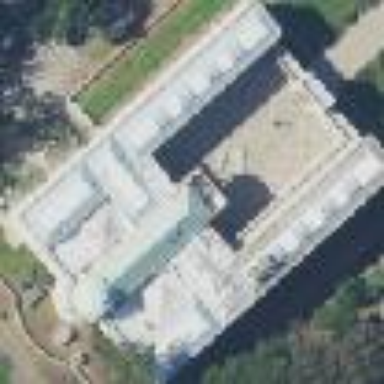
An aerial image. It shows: Museum building that is tourist attraction.